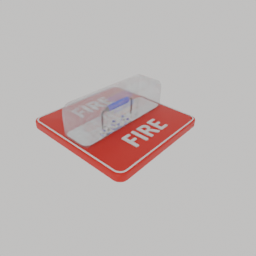
Label: electronics